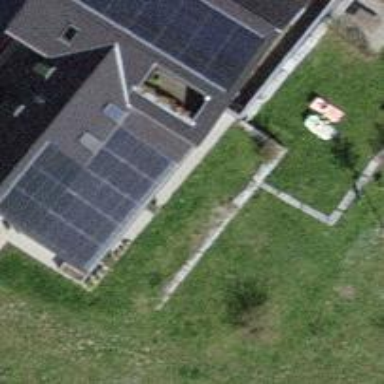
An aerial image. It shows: Solar power generator.